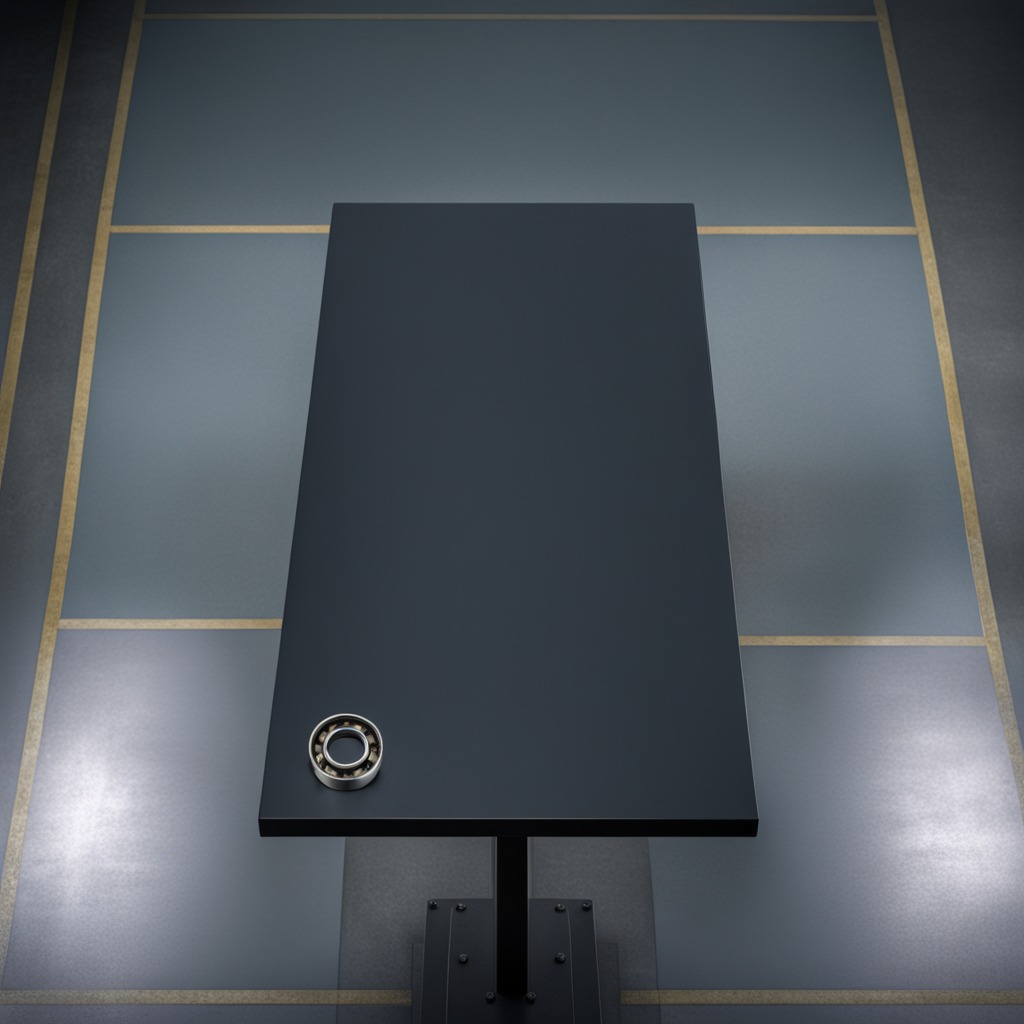
A metal ball bearing is lying on the clean empty table in the basement in the evening soft directional lighting on the tabletop realistic grain studio-quality clarity centered framing